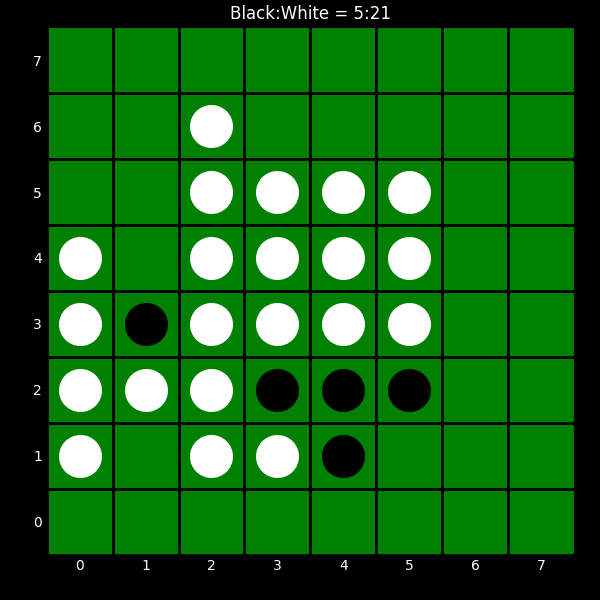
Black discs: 5
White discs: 21